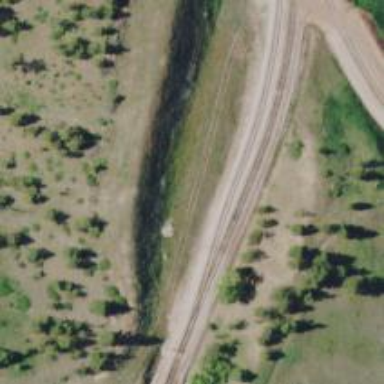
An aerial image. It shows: Railway siding with rails.